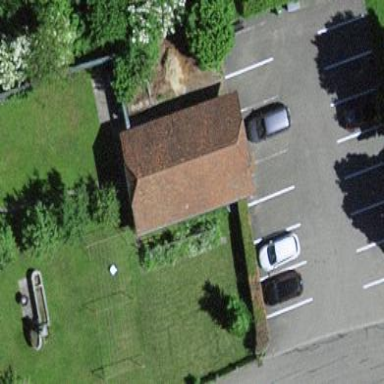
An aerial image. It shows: Garage.